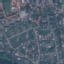
Land use / land cover: Residential